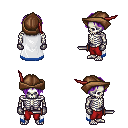
a pixel art fantasy rpg character, male body template, skeleton, white trimmed cape, red pants, purple parted hairstyle, leather cap, metal gloves, dagger, four views (front, back, left, right), 2x2 character sprite sheet, small pixel art, hard edges, no anti-aliasing